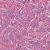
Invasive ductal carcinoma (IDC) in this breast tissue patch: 1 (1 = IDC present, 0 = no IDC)